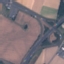
Land use / land cover class: Highway